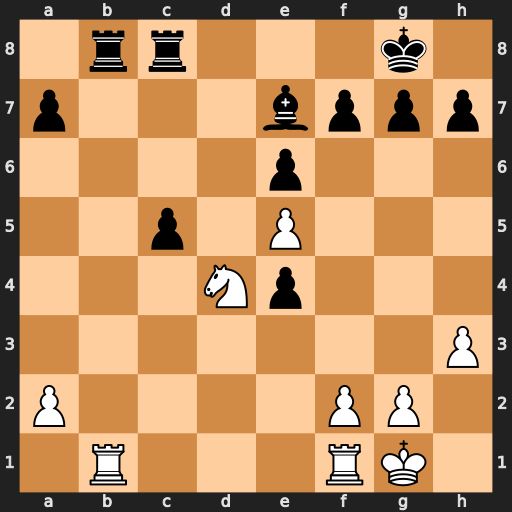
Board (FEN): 1rr3k1/p3bppp/4p3/2p1P3/3Np3/7P/P4PP1/1R3RK1
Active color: w
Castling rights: -
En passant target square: -
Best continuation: Nc6 Rxb1 Nxe7+ Kf8 Nxc8